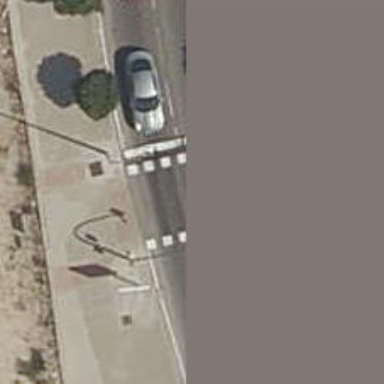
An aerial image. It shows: Uncontrolled road crossing.